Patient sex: F
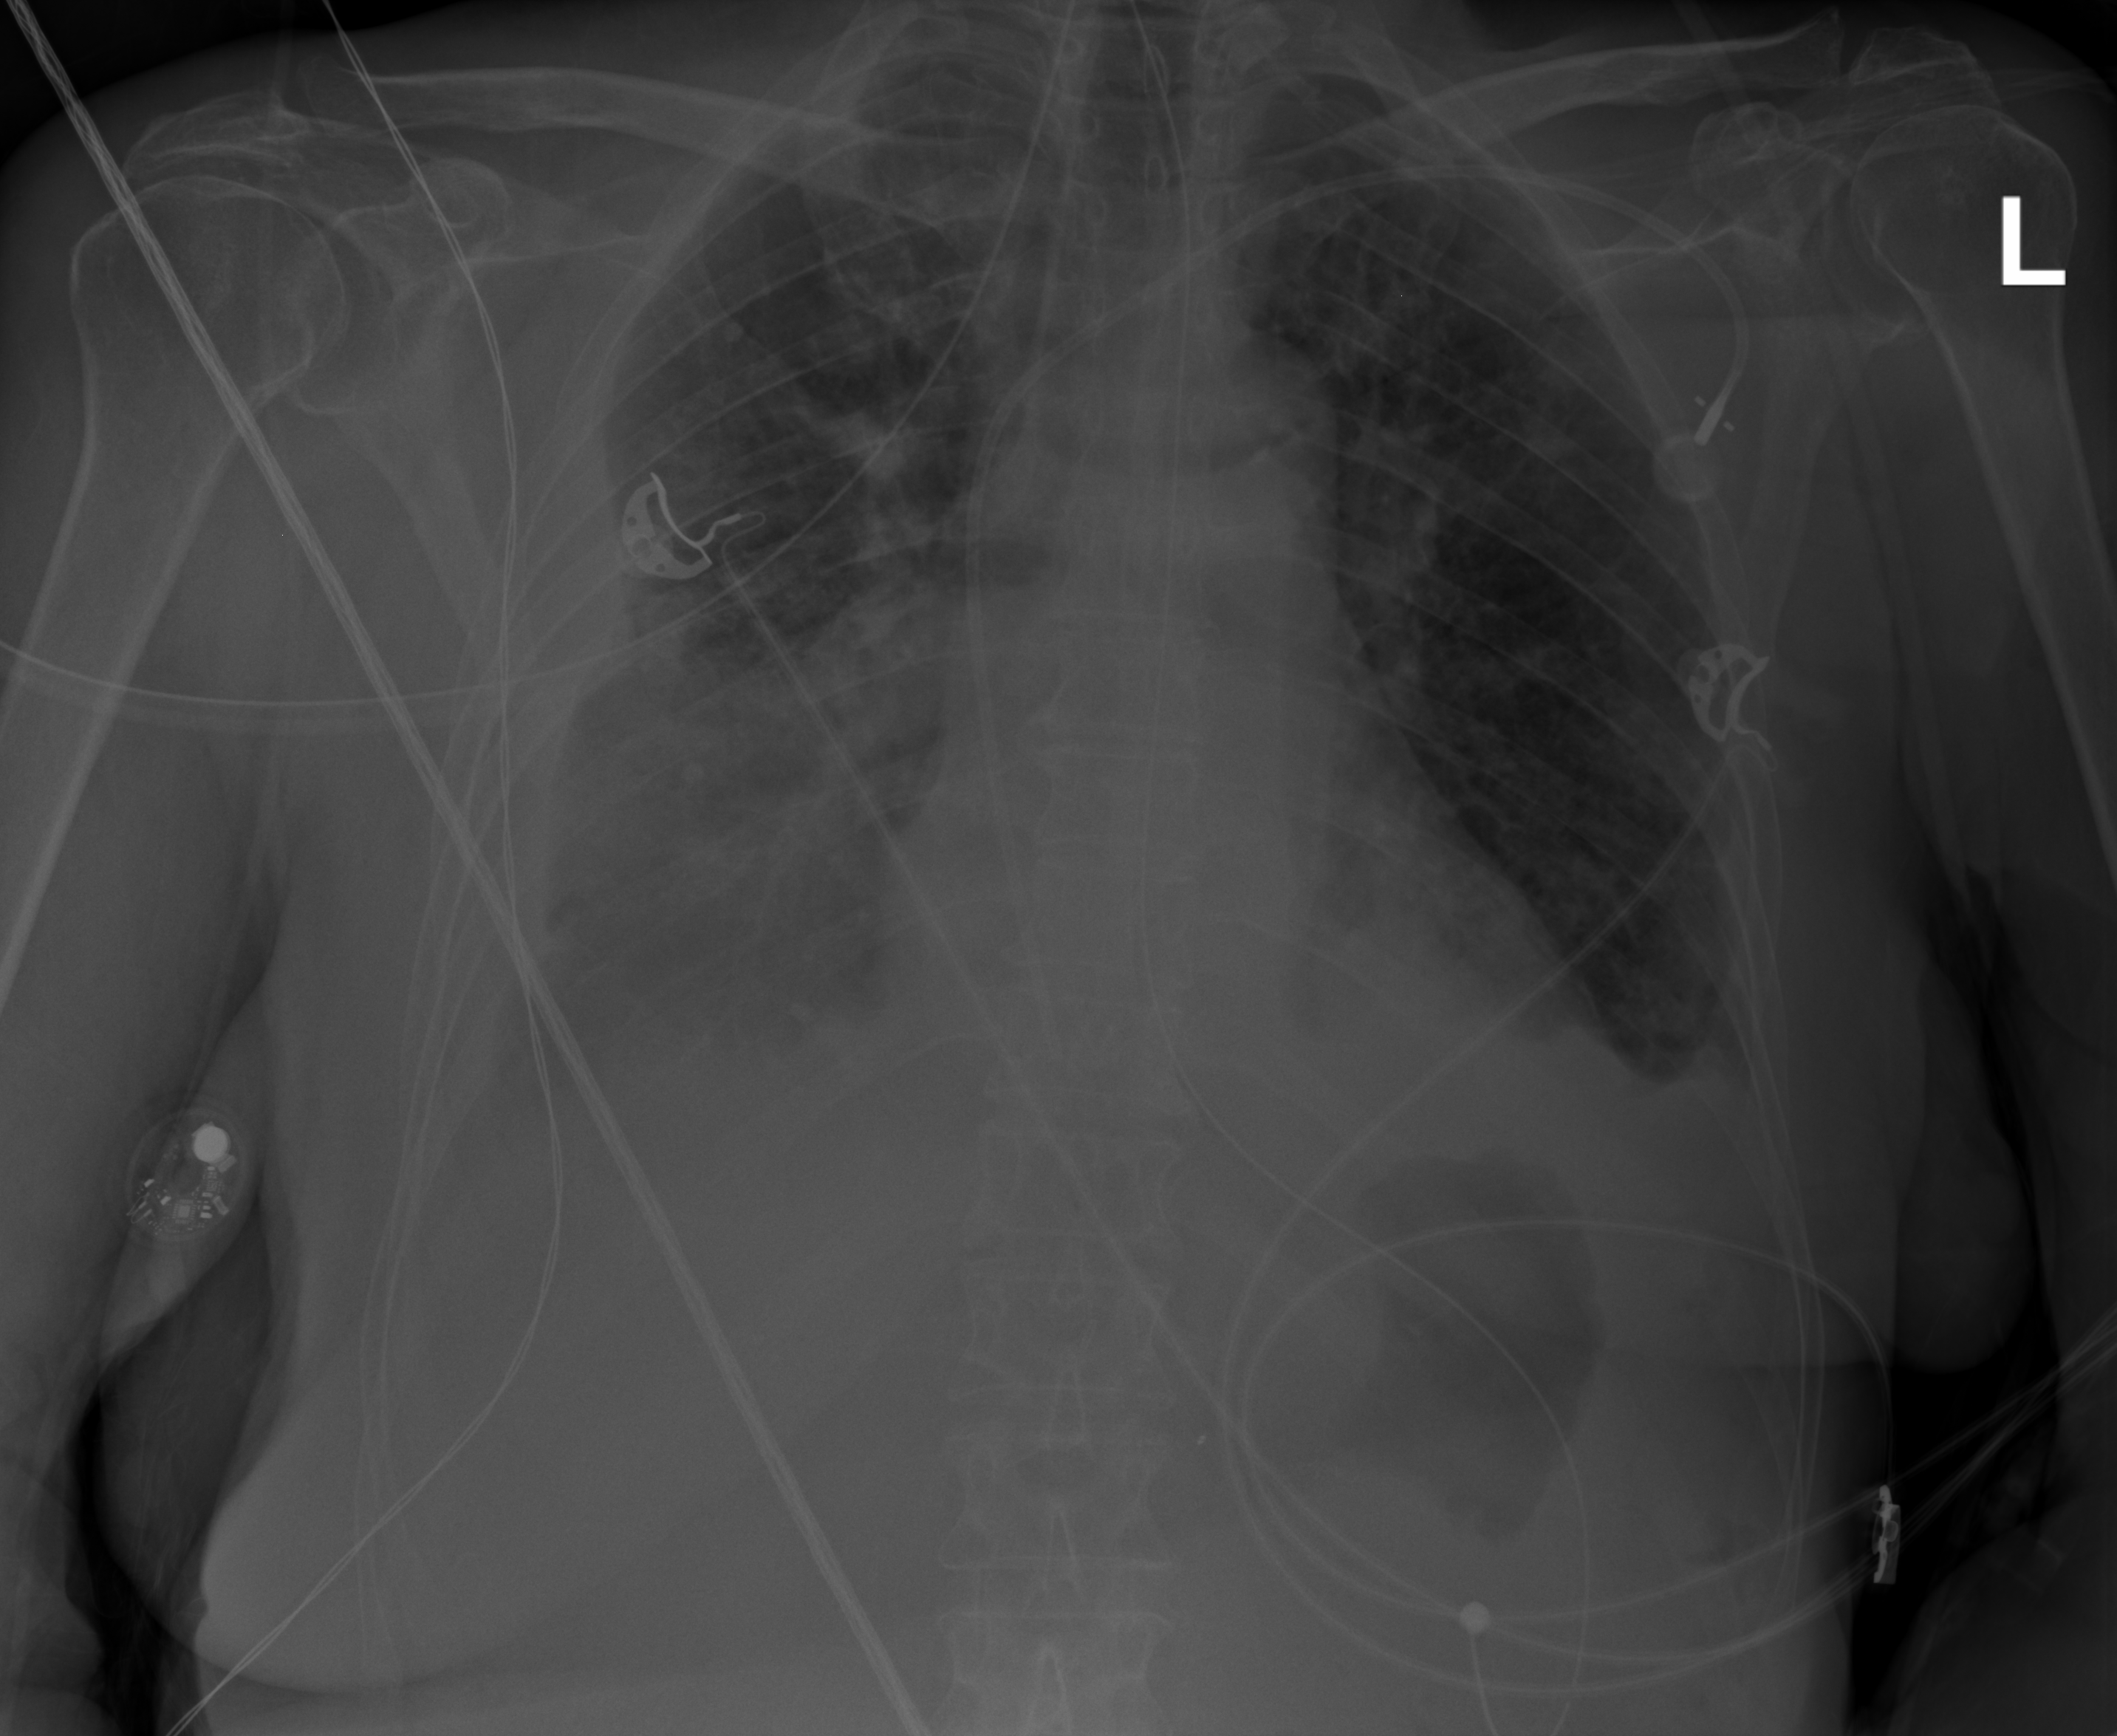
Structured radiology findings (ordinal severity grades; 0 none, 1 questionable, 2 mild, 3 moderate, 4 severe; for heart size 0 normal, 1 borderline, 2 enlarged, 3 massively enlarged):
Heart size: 1
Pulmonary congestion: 2
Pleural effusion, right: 3
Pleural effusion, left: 2
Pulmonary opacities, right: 2
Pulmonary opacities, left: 1
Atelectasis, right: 3
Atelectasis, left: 2